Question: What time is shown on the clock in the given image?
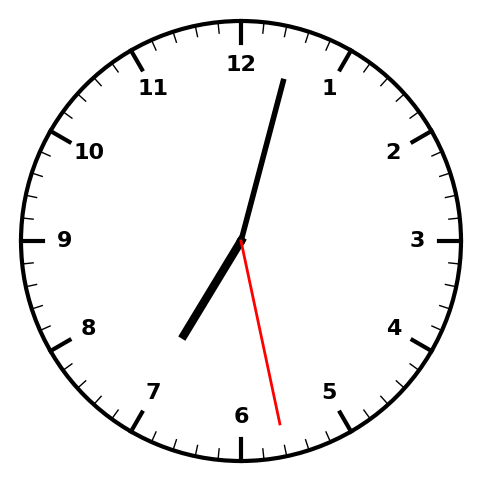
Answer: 07:02:28